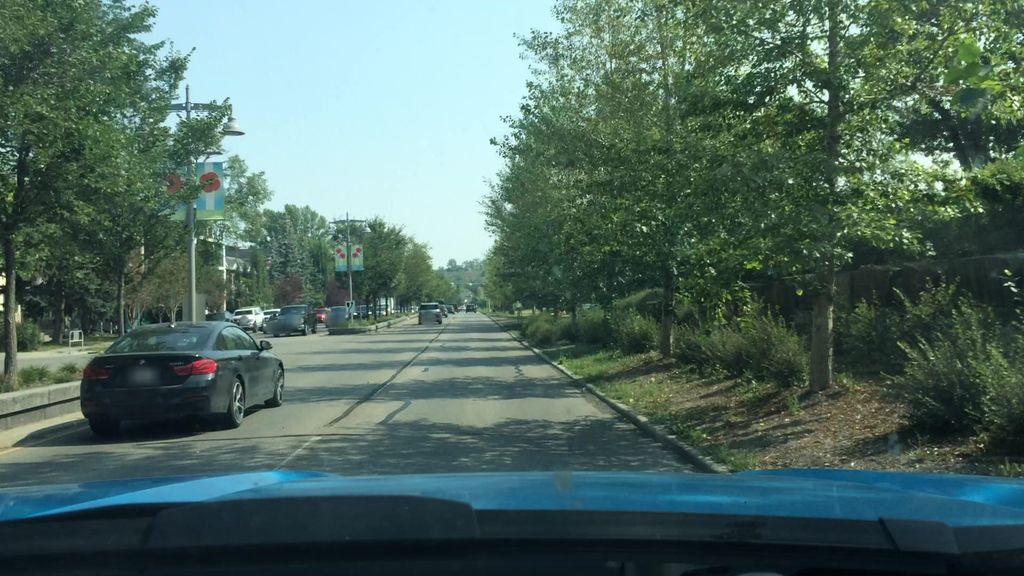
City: calgary